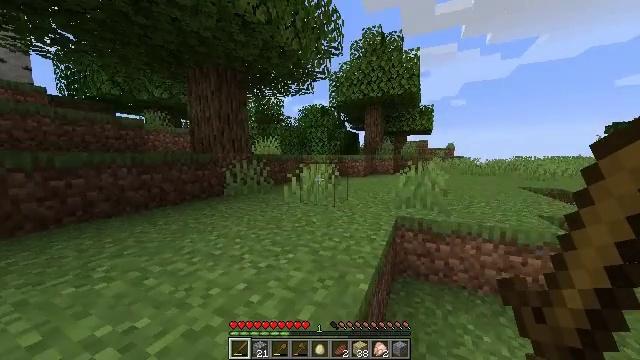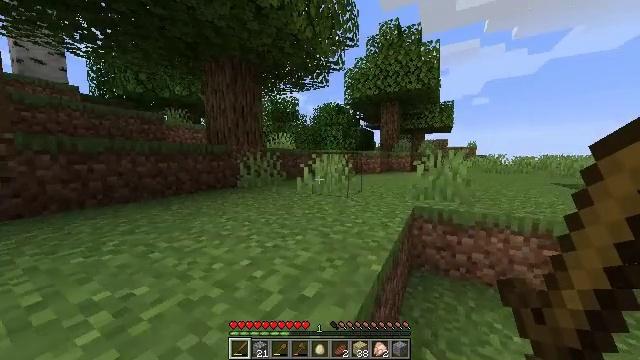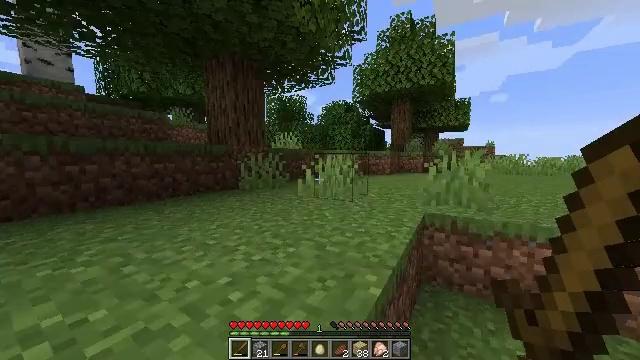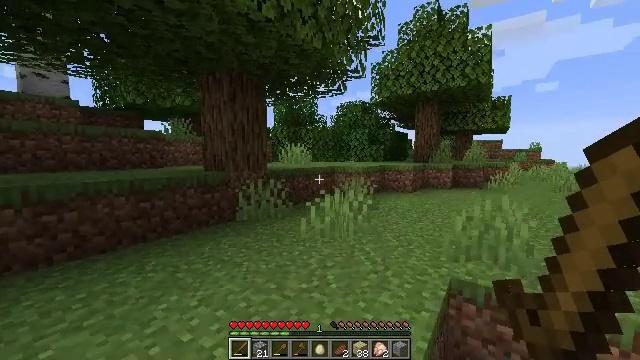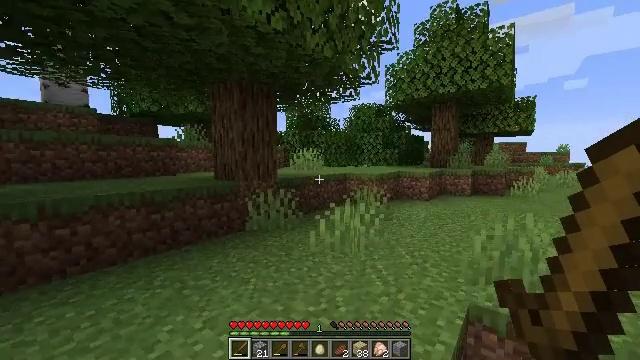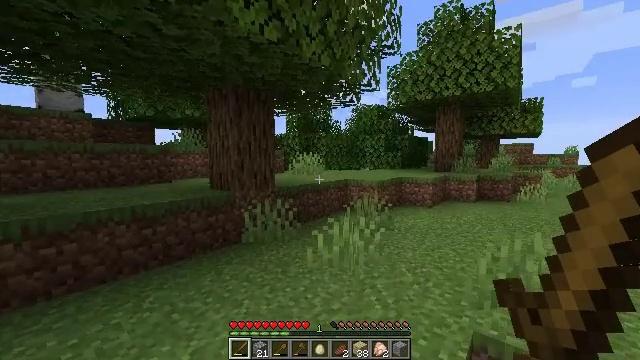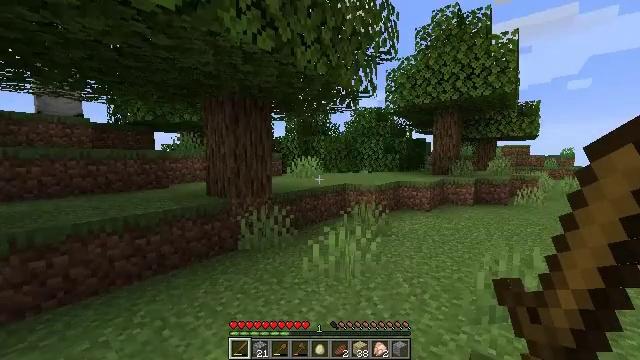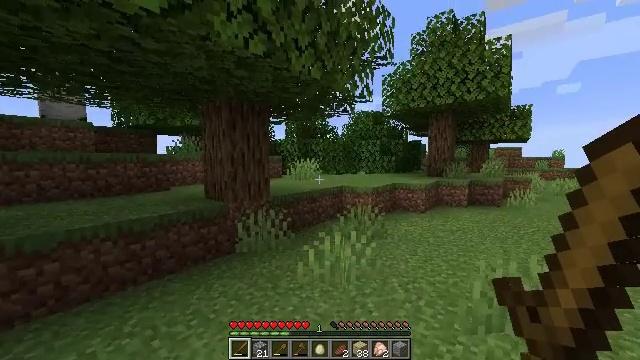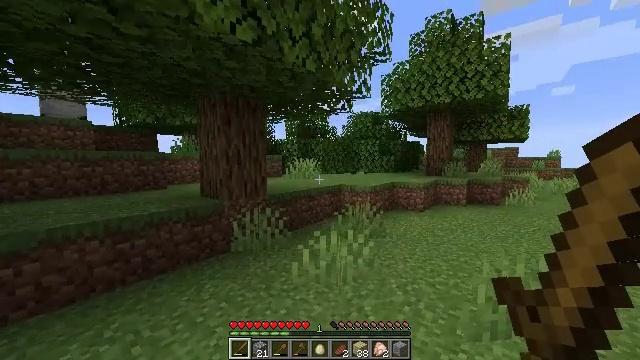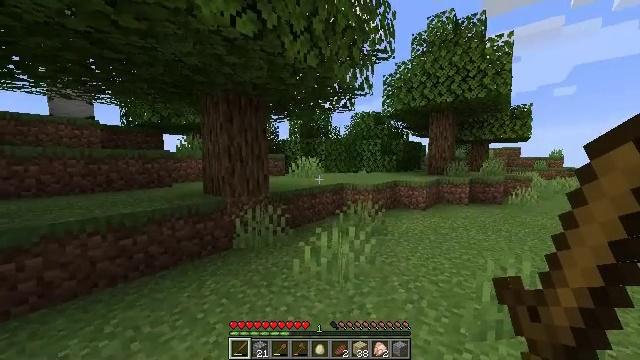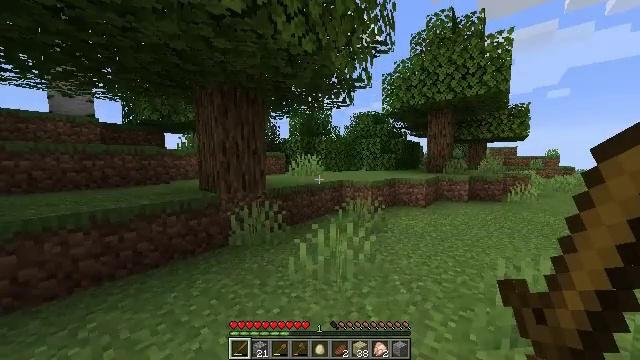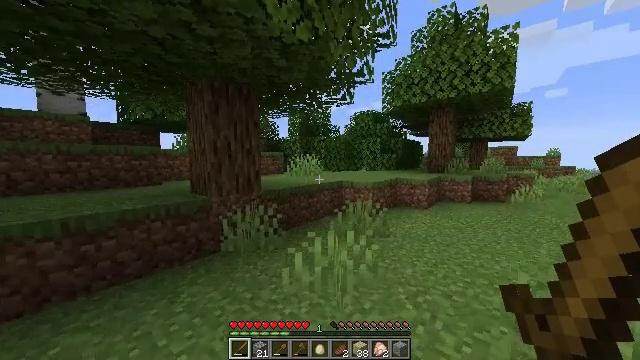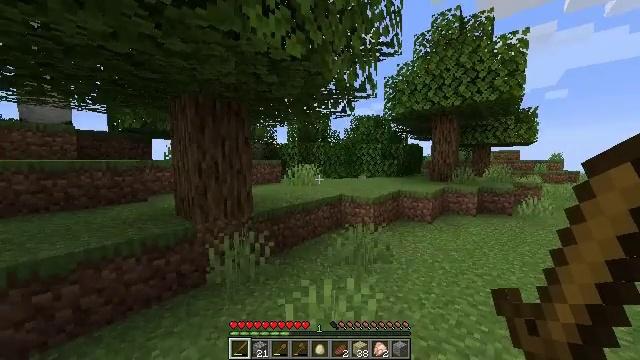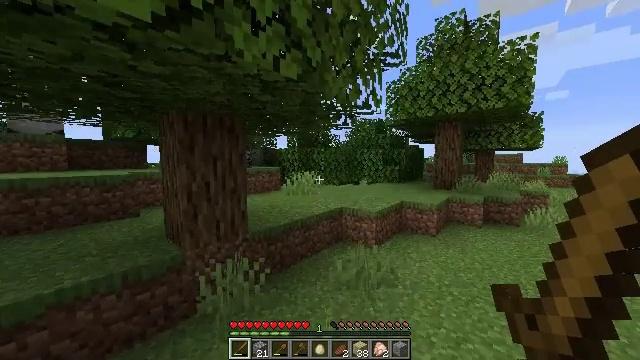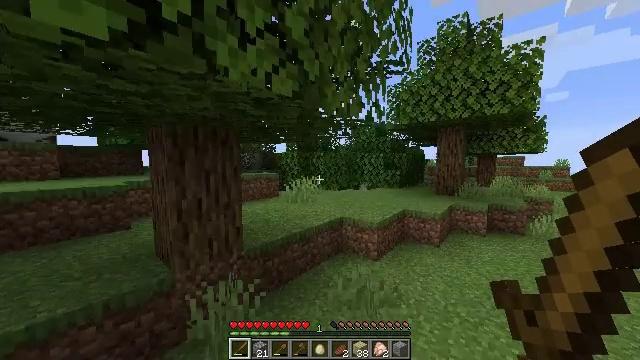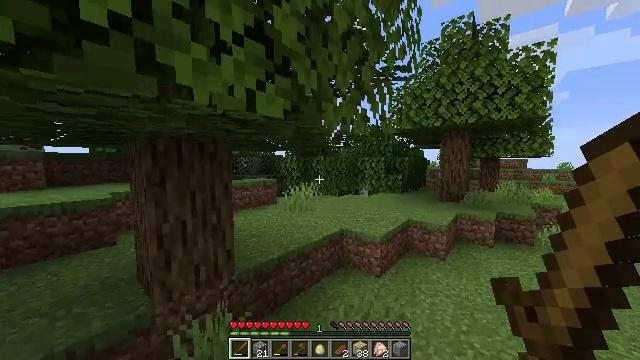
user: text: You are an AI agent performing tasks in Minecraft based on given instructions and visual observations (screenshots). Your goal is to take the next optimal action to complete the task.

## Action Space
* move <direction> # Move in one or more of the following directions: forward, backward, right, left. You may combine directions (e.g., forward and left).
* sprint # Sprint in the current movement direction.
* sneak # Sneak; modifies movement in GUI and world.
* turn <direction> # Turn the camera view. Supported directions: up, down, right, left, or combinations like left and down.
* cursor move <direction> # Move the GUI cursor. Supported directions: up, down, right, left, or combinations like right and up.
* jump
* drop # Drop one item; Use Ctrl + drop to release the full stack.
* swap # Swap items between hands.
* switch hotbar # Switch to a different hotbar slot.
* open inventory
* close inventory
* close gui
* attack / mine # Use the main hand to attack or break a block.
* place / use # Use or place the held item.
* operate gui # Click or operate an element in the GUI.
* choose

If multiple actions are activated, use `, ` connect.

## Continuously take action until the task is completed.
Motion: motion action
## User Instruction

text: Collect birch leaves from the tree.
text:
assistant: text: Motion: move forward, sprint, turn left, jump
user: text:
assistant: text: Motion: move forward, sprint, turn left, jump
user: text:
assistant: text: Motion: move forward, sprint, turn left, jump
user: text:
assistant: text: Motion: move forward, sprint, turn left, jump
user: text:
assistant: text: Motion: move forward, sprint, jump
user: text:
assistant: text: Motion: move forward, sprint, jump
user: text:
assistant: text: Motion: move forward, sprint, jump
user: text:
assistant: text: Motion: move forward, sprint, jump
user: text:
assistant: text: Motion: move forward, sprint, jump
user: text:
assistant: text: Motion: move forward, sprint, jump
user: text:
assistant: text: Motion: move forward, sprint, jump
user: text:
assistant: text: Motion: move forward, sprint, jump
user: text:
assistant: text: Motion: move forward, sprint, jump
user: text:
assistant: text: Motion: move forward, sprint, jump
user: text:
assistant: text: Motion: move forward, sprint, jump
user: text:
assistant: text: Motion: move forward, sprint, jump
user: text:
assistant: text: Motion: move forward, sprint, jump
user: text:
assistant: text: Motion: move forward, sprint, jump
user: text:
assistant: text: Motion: move forward, sprint, jump
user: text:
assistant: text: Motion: move forward, sprint, turn right, jump
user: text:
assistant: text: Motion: move forward, sprint, turn right, jump
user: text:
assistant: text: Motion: move forward, sprint, turn right, jump
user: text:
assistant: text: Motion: move forward, sprint, jump
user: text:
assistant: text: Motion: move forward, sprint, jump
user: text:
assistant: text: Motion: move forward, sprint, jump
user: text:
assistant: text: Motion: move forward, sprint, jump
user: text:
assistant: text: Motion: move forward, sprint, turn left, jump
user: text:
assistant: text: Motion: move forward, sprint, turn left, jump
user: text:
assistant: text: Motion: move forward, sprint, turn left and up, jump
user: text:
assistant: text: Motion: move forward, sprint, turn left, jump